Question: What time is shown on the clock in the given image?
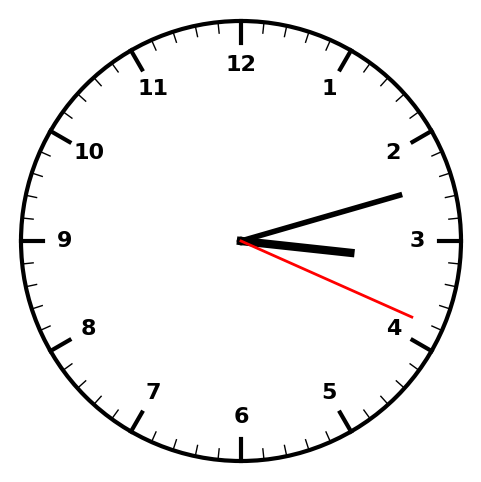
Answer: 03:12:19